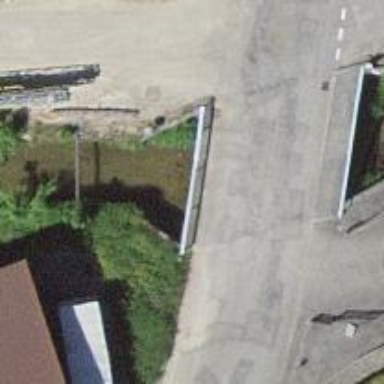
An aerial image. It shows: Residential road with bridge.